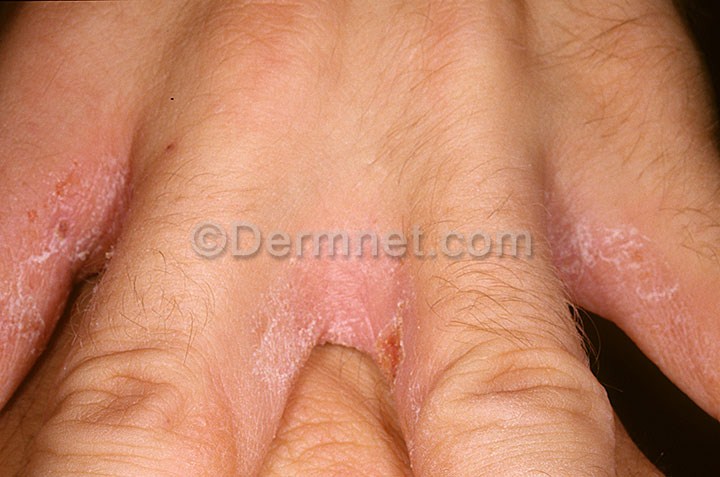
Disease: Tinea Ringworm Candidiasis and other Fungal Infections